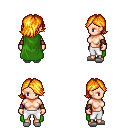
a pixel art fantasy rpg character, female body template, human, light skin, green cape, white pants, light blonde swoop hairstyle, cloth bracers, white slippers, four views (front, back, left, right), 2x2 character sprite sheet, small pixel art, hard edges, no anti-aliasing